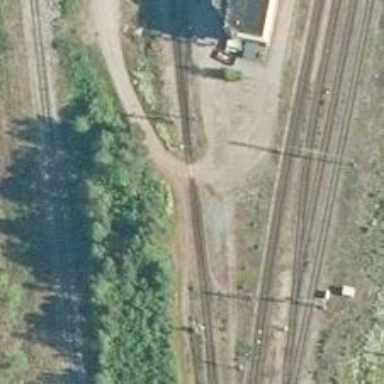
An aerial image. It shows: Railway signal.